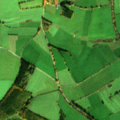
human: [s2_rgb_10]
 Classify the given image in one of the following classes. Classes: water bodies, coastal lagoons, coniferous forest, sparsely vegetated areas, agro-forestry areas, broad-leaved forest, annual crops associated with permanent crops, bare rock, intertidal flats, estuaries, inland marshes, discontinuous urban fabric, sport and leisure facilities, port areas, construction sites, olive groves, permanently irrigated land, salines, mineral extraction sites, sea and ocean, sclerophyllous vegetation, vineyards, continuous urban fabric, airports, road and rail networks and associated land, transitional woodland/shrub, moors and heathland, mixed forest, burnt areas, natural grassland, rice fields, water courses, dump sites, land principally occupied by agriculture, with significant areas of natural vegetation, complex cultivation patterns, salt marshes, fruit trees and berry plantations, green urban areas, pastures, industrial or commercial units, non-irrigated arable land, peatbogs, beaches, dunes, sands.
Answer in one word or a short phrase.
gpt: pastures, land principally occupied by agriculture, with significant areas of natural vegetation